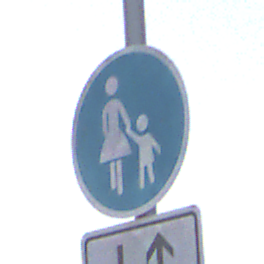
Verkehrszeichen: Gehweg
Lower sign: RichtungsangabeDurchPfeile8
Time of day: SunriseSunset
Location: Outdoor (Suburban)
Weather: Clear
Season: NotSpecified
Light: Natural